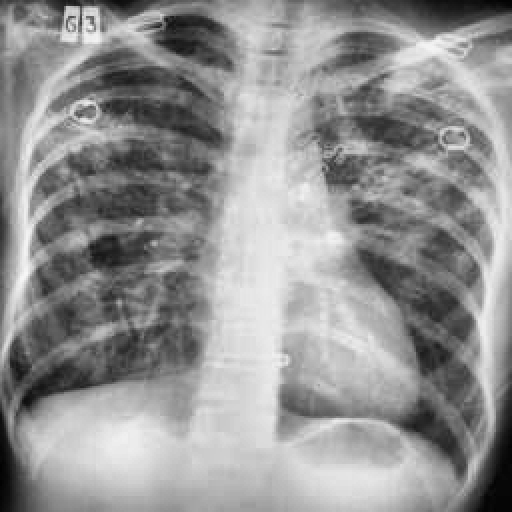
Finding: TUBERCULOSIS